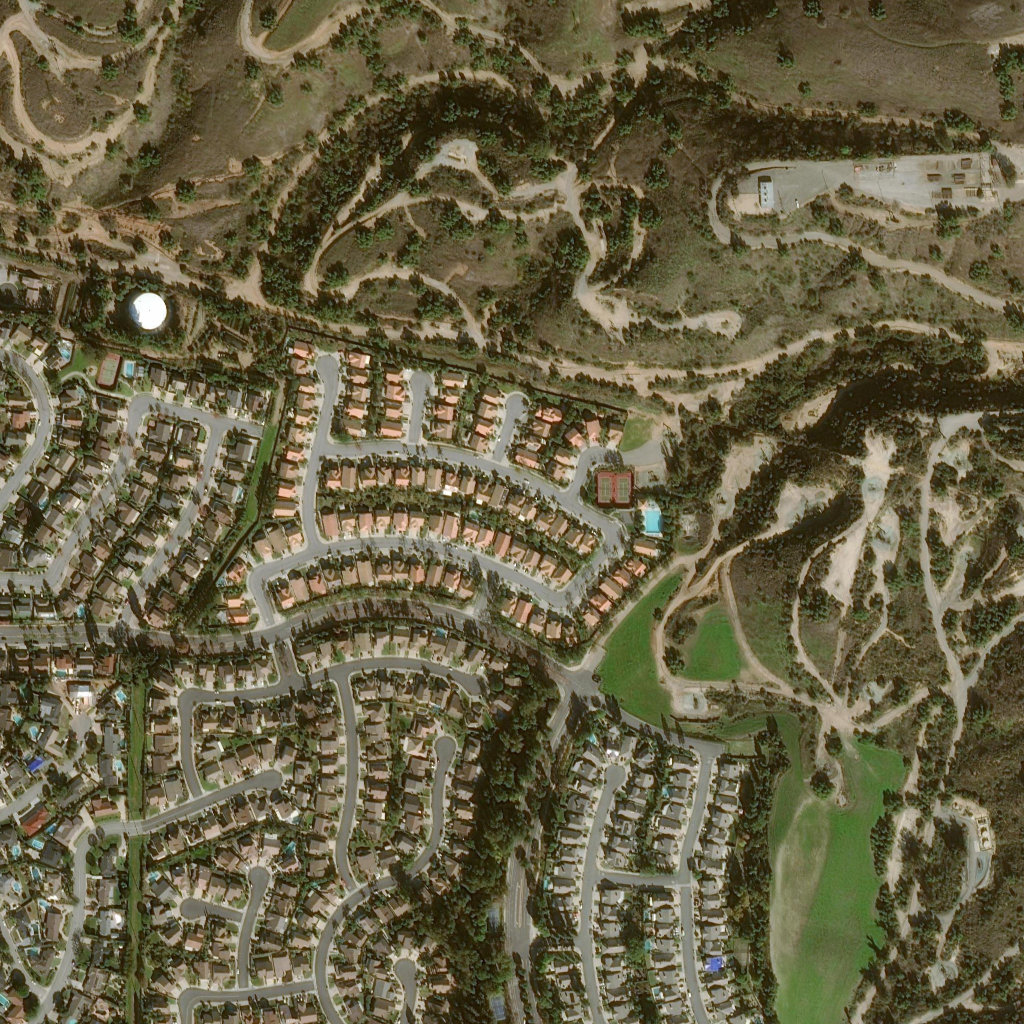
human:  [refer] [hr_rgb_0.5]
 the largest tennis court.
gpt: <box>[[58, 46, 61, 49, 0]]</box>